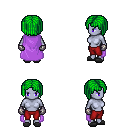
a pixel art fantasy rpg character, female body template, dark elf, purple skin, lavender cape, red pants, green pageboy hairstyle, metal gloves, gray slippers, four views (front, back, left, right), 2x2 character sprite sheet, small pixel art, hard edges, no anti-aliasing